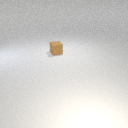
small brown rubber cube